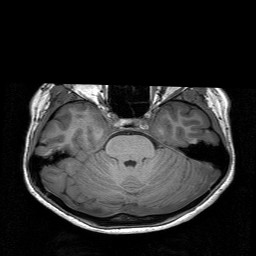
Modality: T1w
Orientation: coronal
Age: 26
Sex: female
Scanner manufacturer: siemens
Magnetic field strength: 3 T
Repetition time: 1.9 s
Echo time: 0.00226 s